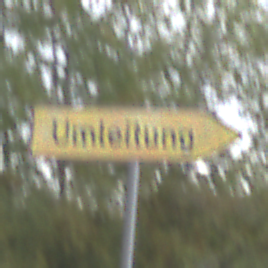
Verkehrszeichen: UmleitungswegweiserRechtsweisend
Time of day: Midday
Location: Outdoor (Suburban)
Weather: Overcast
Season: NotSpecified
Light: Natural